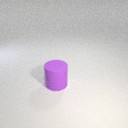
large purple rubber cylinder